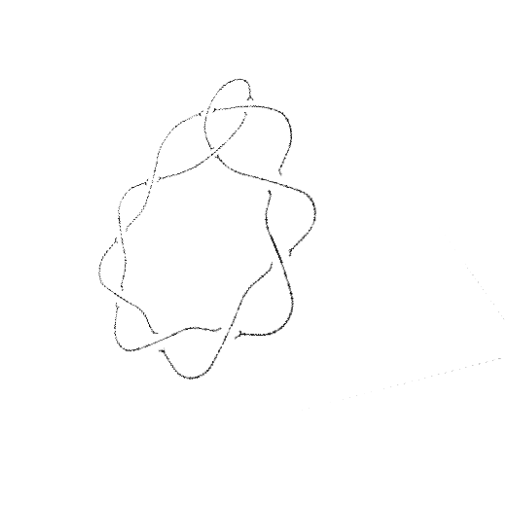
Crossing number: 10